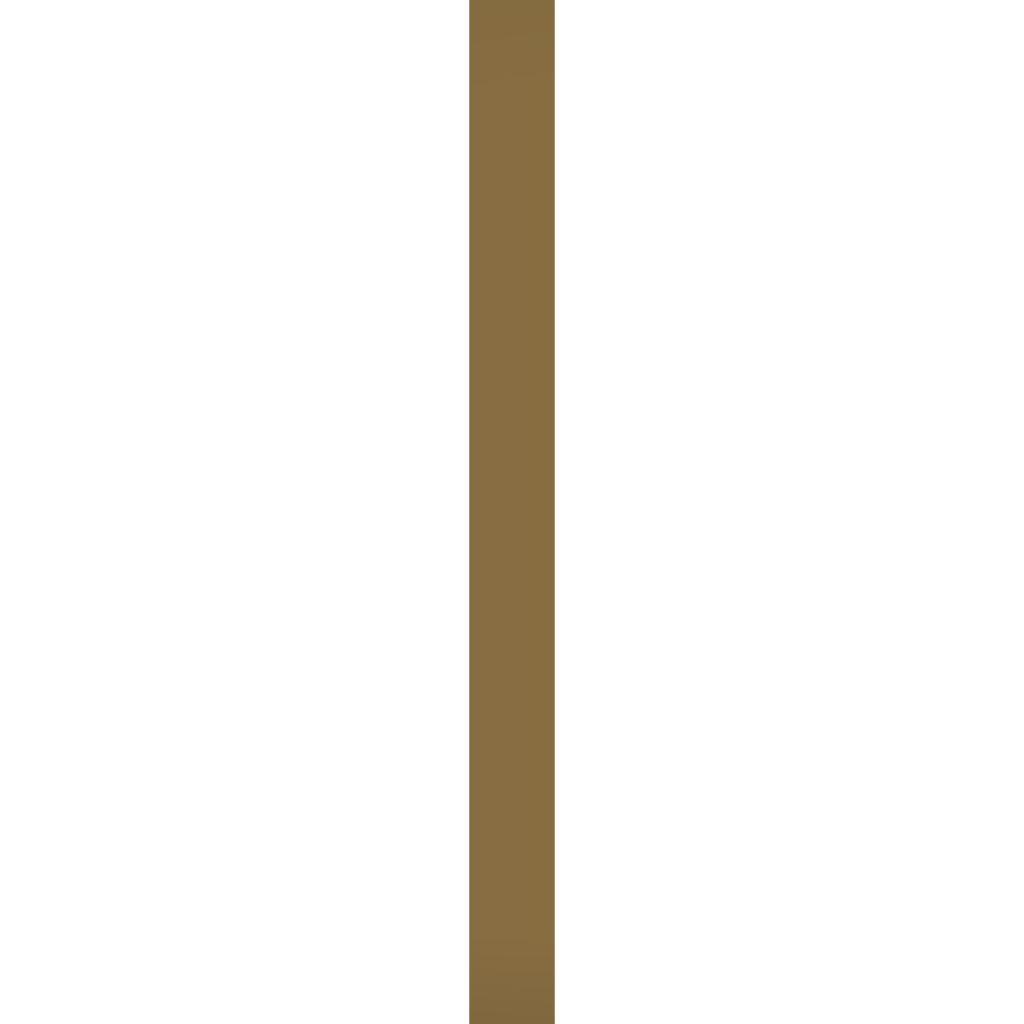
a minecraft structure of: Minecraft